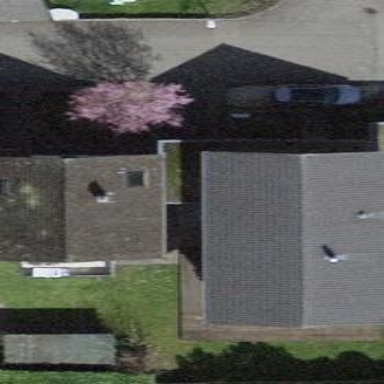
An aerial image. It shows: Building with tiled roof.